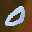
Label: 0